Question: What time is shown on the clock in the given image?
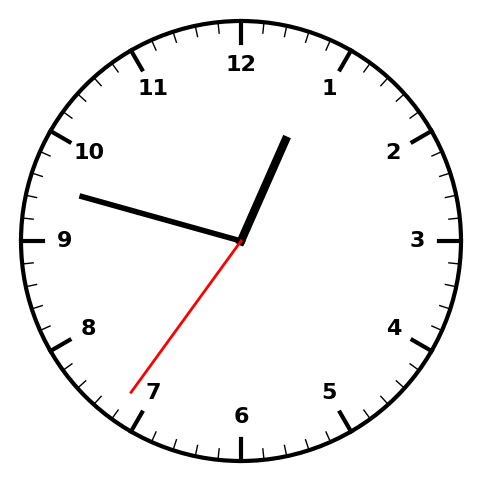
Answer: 12:47:36